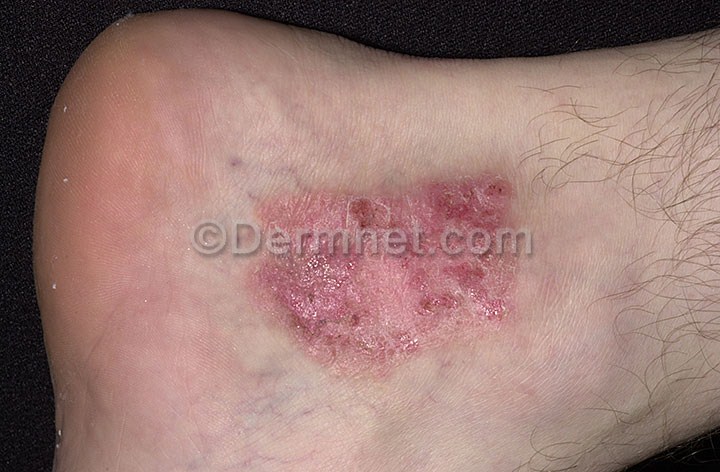
Disease: Eczema Photos